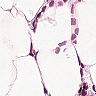
Metastatic tissue present: yes